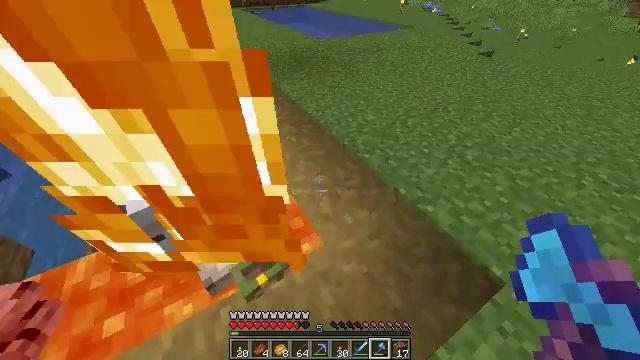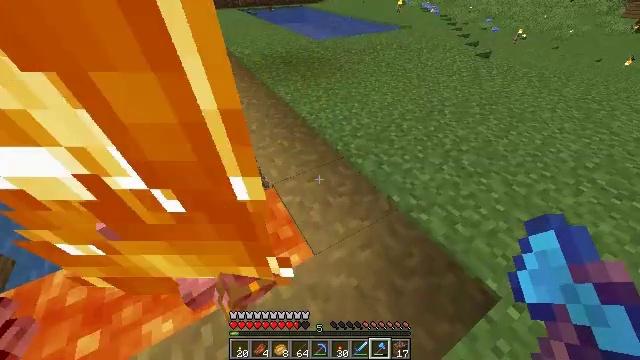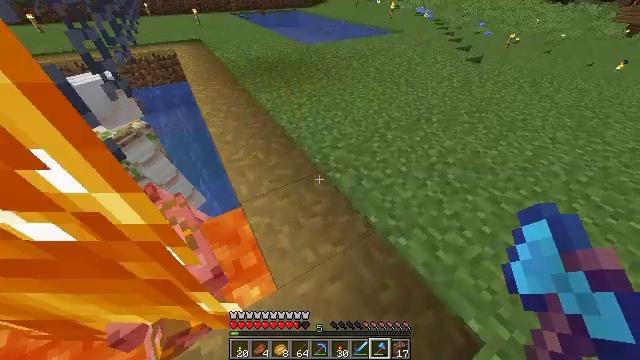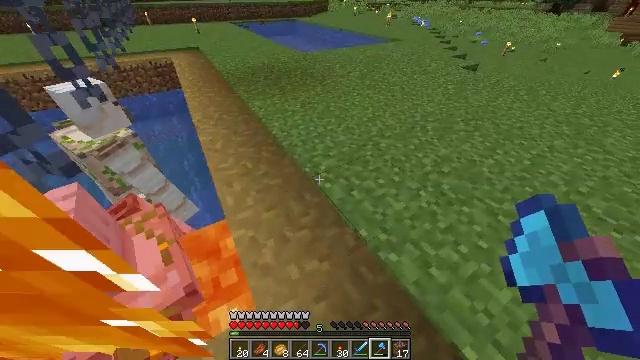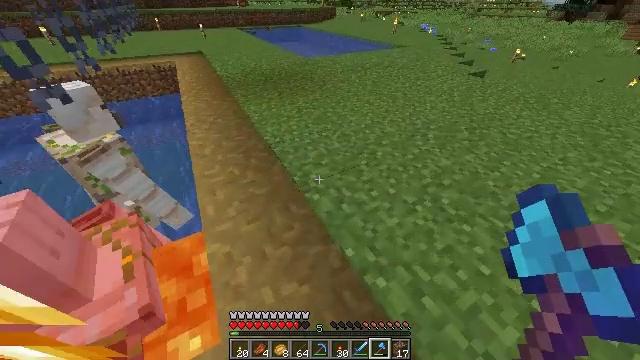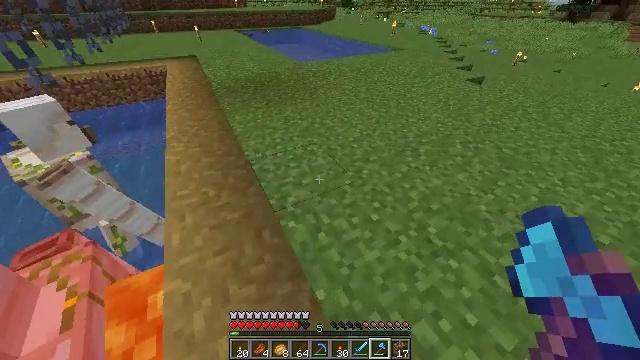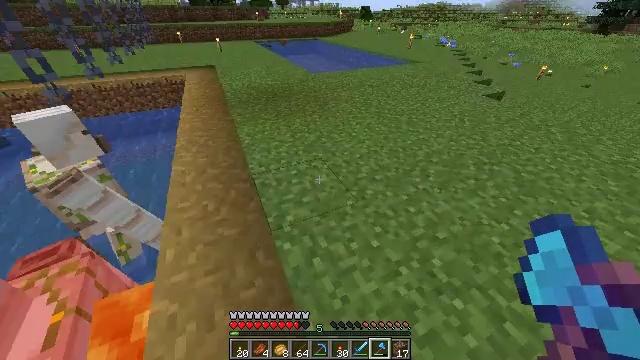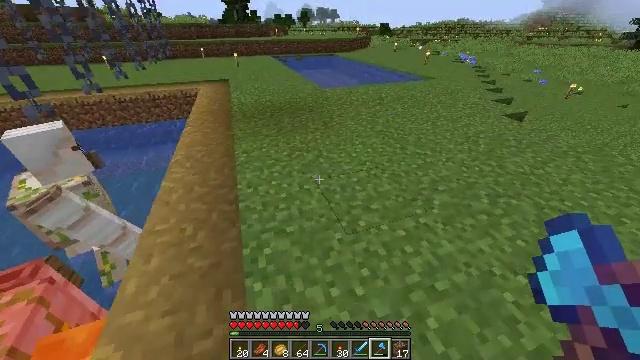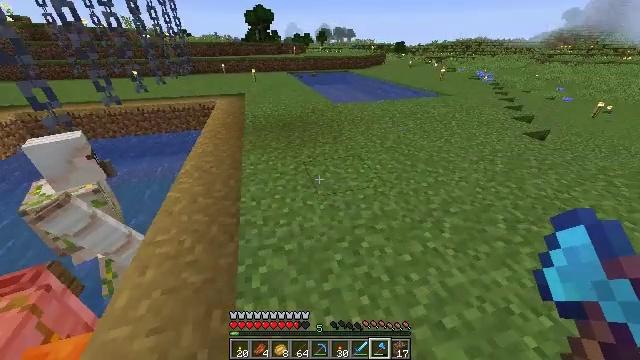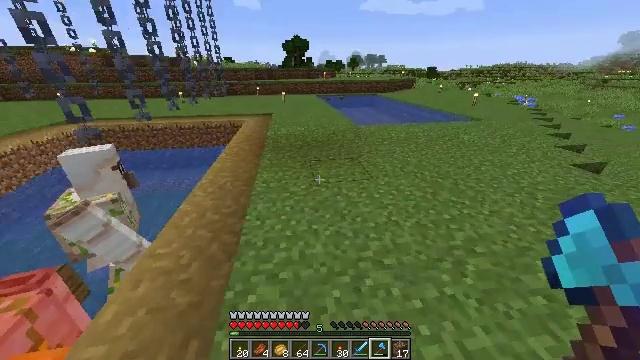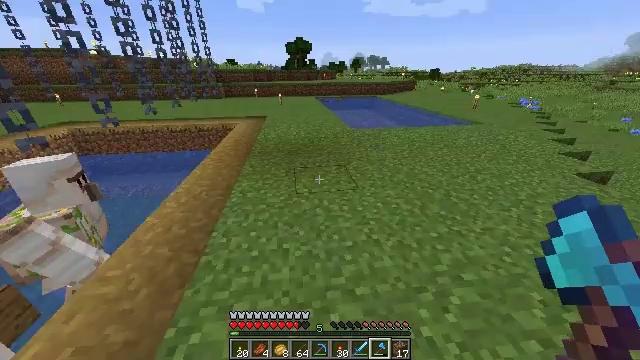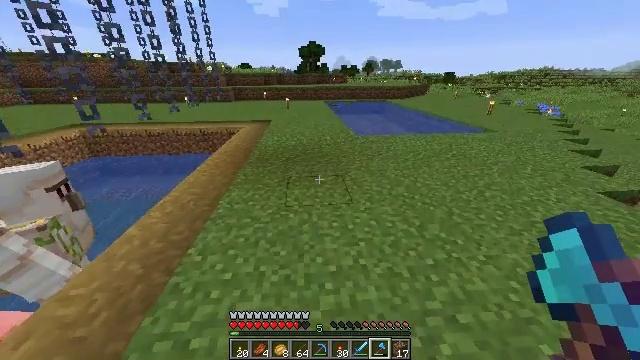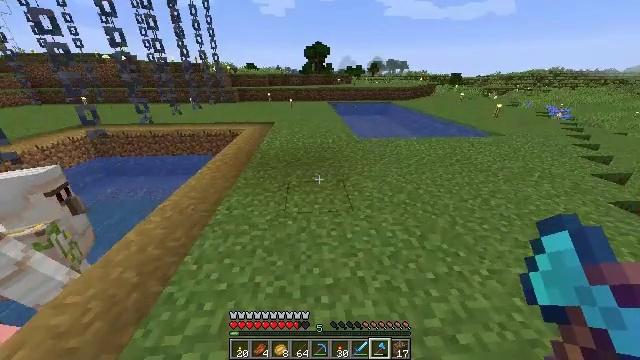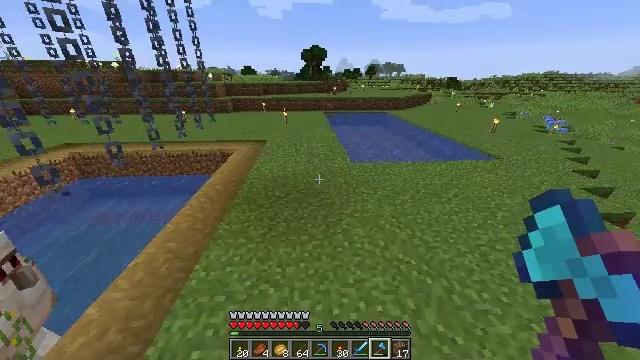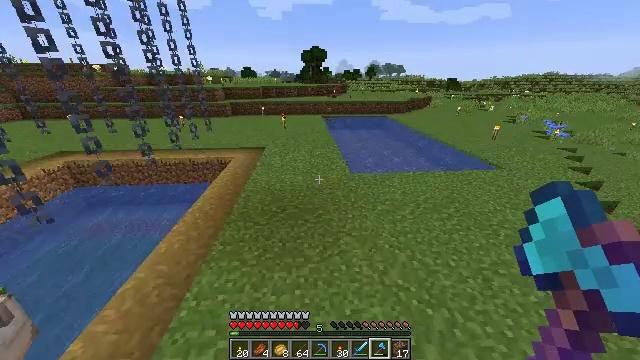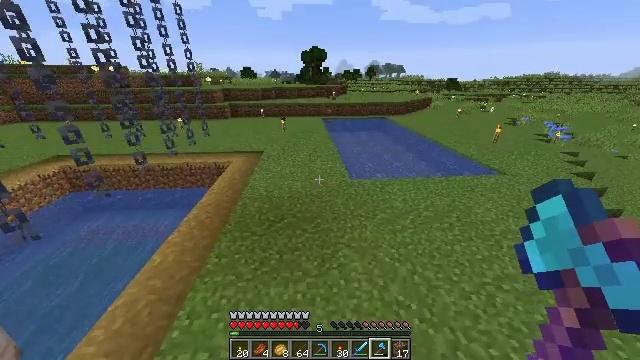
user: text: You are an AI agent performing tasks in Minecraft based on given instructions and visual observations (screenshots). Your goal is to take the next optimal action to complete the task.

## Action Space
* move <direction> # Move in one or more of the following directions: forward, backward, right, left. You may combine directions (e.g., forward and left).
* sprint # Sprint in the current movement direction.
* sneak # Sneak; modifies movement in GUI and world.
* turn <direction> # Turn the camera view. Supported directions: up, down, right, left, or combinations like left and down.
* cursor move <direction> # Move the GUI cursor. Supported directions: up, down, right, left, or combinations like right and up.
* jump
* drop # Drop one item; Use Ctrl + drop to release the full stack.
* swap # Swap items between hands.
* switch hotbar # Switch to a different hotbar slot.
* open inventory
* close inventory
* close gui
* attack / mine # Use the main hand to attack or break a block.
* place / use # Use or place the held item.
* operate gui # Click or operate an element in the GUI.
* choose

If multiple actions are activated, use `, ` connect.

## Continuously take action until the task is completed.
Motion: motion action
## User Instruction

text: Mine the redstone torch to collect it.
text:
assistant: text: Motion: move forward and move right, sprint
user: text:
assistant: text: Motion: move forward and move right, sprint
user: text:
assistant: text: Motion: move forward and move right, sprint, turn up
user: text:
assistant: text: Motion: move forward and move right, sprint, turn left and up
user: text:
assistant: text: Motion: move forward and move right, sprint
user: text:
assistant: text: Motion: move forward and move right, sprint, turn left and up
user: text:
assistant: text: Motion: move forward and move right, sprint, turn left and up
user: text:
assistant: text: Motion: move forward and move right, sprint, turn left and up
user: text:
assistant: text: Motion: move forward and move right, sprint, turn left and up
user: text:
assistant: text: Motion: move forward and move right
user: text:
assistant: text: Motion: move forward and move right, turn left
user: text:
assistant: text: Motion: move forward, turn left, jump
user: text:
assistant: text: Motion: move forward, jump
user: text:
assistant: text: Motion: move forward, jump
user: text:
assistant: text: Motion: move forward, jump
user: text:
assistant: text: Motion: move forward, jump
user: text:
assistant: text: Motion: move forward, jump
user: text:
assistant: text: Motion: move forward, jump
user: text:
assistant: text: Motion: move forward, turn right, jump
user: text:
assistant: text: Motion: move forward, jump
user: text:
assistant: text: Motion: move forward, jump
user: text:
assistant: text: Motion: move forward, jump
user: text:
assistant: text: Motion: move forward, sprint, jump
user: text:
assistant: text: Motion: move forward, sprint, jump
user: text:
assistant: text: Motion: move forward, sprint, jump
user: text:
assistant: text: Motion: move forward, sprint, jump
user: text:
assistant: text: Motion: move forward, jump
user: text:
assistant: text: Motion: move forward, jump
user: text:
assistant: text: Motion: move forward, jump
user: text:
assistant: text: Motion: move forward, jump